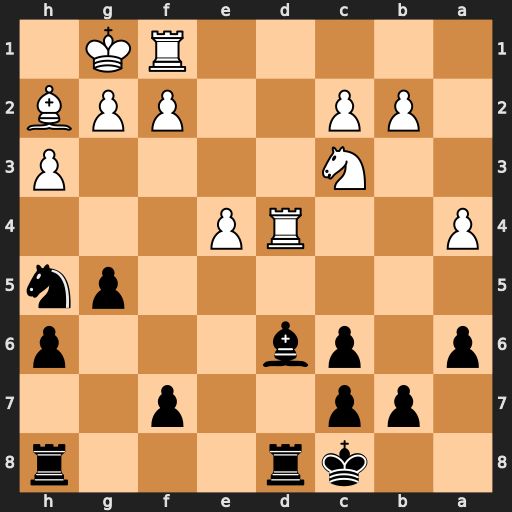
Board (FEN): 2kr3r/1pp2p2/p1pb3p/6pn/P2RP3/2N4P/1PP2PPB/5RK1
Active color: b
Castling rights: -
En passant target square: -
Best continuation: Bxh2+ Kxh2 Rxd4